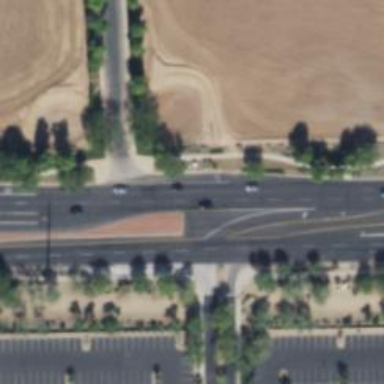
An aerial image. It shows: Asphalt road at the secondary link level.